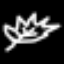
Label: leaf